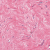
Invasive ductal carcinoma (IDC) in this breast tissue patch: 0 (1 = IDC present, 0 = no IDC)